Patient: sex M, age 61
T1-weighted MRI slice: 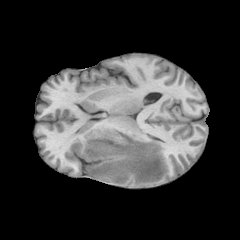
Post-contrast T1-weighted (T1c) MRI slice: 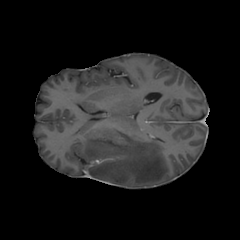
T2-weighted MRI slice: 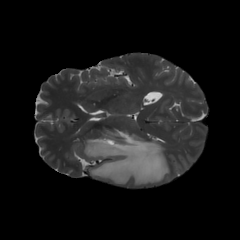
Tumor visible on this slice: yes
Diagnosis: Glioblastoma, IDH-wildtype
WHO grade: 4